Question: I have doubled checked that the item exists in the dynamodb table. 'id' is the default hash key.

I want to retrieve the content by using the 'main' function in this code:
'''
import boto.dynamodb2
from boto.dynamodb2 import table
table='doc'
region='us-west-2'
aws_access_key_id='YYY'
aws_secret_access_key='XXX'
def get_db_conn():
return boto.dynamodb2.connect_to_region(
region,
aws_access_key_id=aws_access_key_id,
aws_secret_access_key=aws_secret_access_key)
def get_table():
return table.Table(table, get_db_conn())
def main():
tbl = get_table()
doc = tbl.get_item(id='4d7a73b6-2121-46c8-8fc2-54cd4ceb2a30')
print doc.keys()
'''
However I get this exception instead:
'''
File "scripts/support/find_doc.py", line 31, in <module>
main()
File "scripts/support/find_doc.py", line 33, in main
doc = tbl.get_item(id='4d7a73b6-2121-46c8-8fc2-54cd4ceb2a30')
File "/Users/antkong/project-ve/lib/python2.7/site-packages/boto/dynamodb2/table.py", line 504, in get_item
consistent_read=consistent
File "/Users/antkong/project-ve/lib/python2.7/site-packages/boto/dynamodb2/layer1.py", line 1065, in get_item
body=json.dumps(params))
File "/Users/antkong/project-ve/lib/python2.7/site-packages/boto/dynamodb2/layer1.py", line 2731, in make_request
retry_handler=self._retry_handler)
File "/Users/antkong/project-ve/lib/python2.7/site-packages/boto/connection.py", line 953, in _mexe
status = retry_handler(response, i, next_sleep)
File "/Users/antkong/project-ve/lib/python2.7/site-packages/boto/dynamodb2/layer1.py", line 2774, in _retry_handler
data)
boto.exception.JSONResponseError: JSONResponseError: 400 Bad Request
{u'message': u'Requested resource not found', u'__type': u'com.amazonaws.dynamodb.v20120810#ResourceNotFoundException'}
'''
Why I am getting this error message?
I am using 'boto' version 2.34
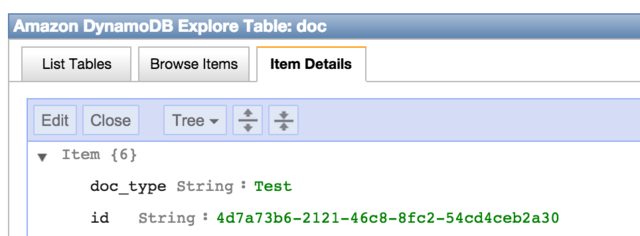
Answer: The problem is in this code:
'''
def get_table():
return table.Table(table, get_db_conn())
'''
It should be
'''
def get_table():
return table.Table(table, connection=get_db_conn())
'''
Note the 'connection' named parameter